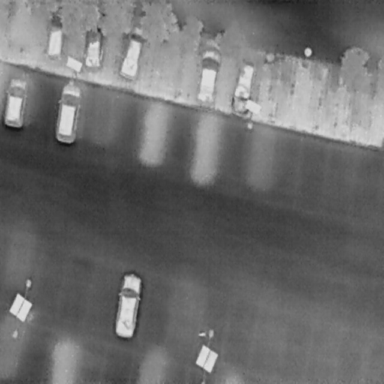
There are eight Cars in the infrared image.